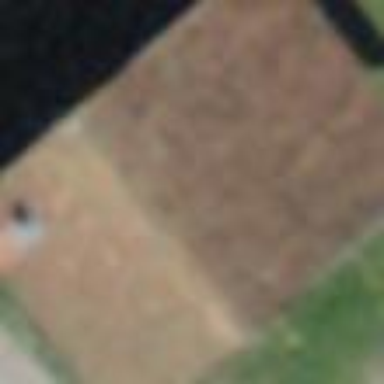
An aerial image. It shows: Barn.